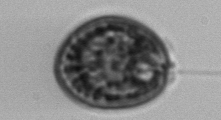
Label: Prorocentrum